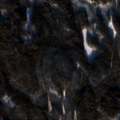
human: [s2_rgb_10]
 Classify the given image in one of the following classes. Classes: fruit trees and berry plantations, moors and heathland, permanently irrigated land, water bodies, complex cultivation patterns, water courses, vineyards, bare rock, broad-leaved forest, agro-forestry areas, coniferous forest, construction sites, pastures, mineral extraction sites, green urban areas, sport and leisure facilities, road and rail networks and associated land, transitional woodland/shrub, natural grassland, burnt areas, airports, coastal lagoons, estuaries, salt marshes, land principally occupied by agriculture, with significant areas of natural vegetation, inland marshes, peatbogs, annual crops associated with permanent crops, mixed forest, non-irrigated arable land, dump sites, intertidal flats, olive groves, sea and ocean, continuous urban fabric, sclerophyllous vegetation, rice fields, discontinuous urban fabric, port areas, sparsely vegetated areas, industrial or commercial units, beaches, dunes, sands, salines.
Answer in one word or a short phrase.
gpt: land principally occupied by agriculture, with significant areas of natural vegetation, coniferous forest, mixed forest, transitional woodland/shrub